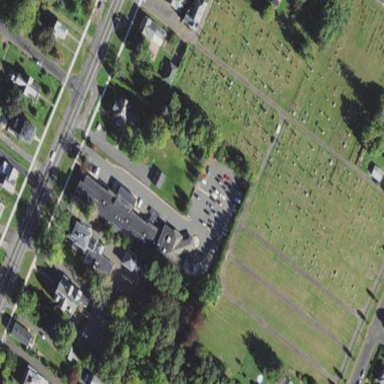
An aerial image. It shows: Cemetery.